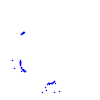
Particle: kaon